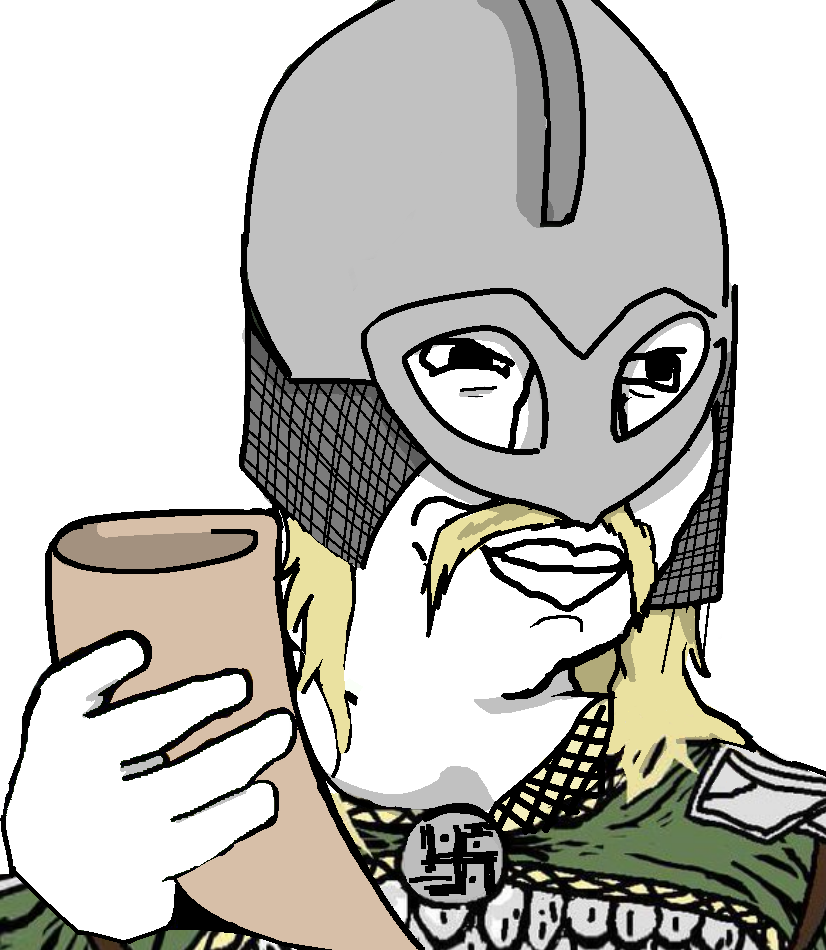
Label: 5_Poljak